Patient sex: M
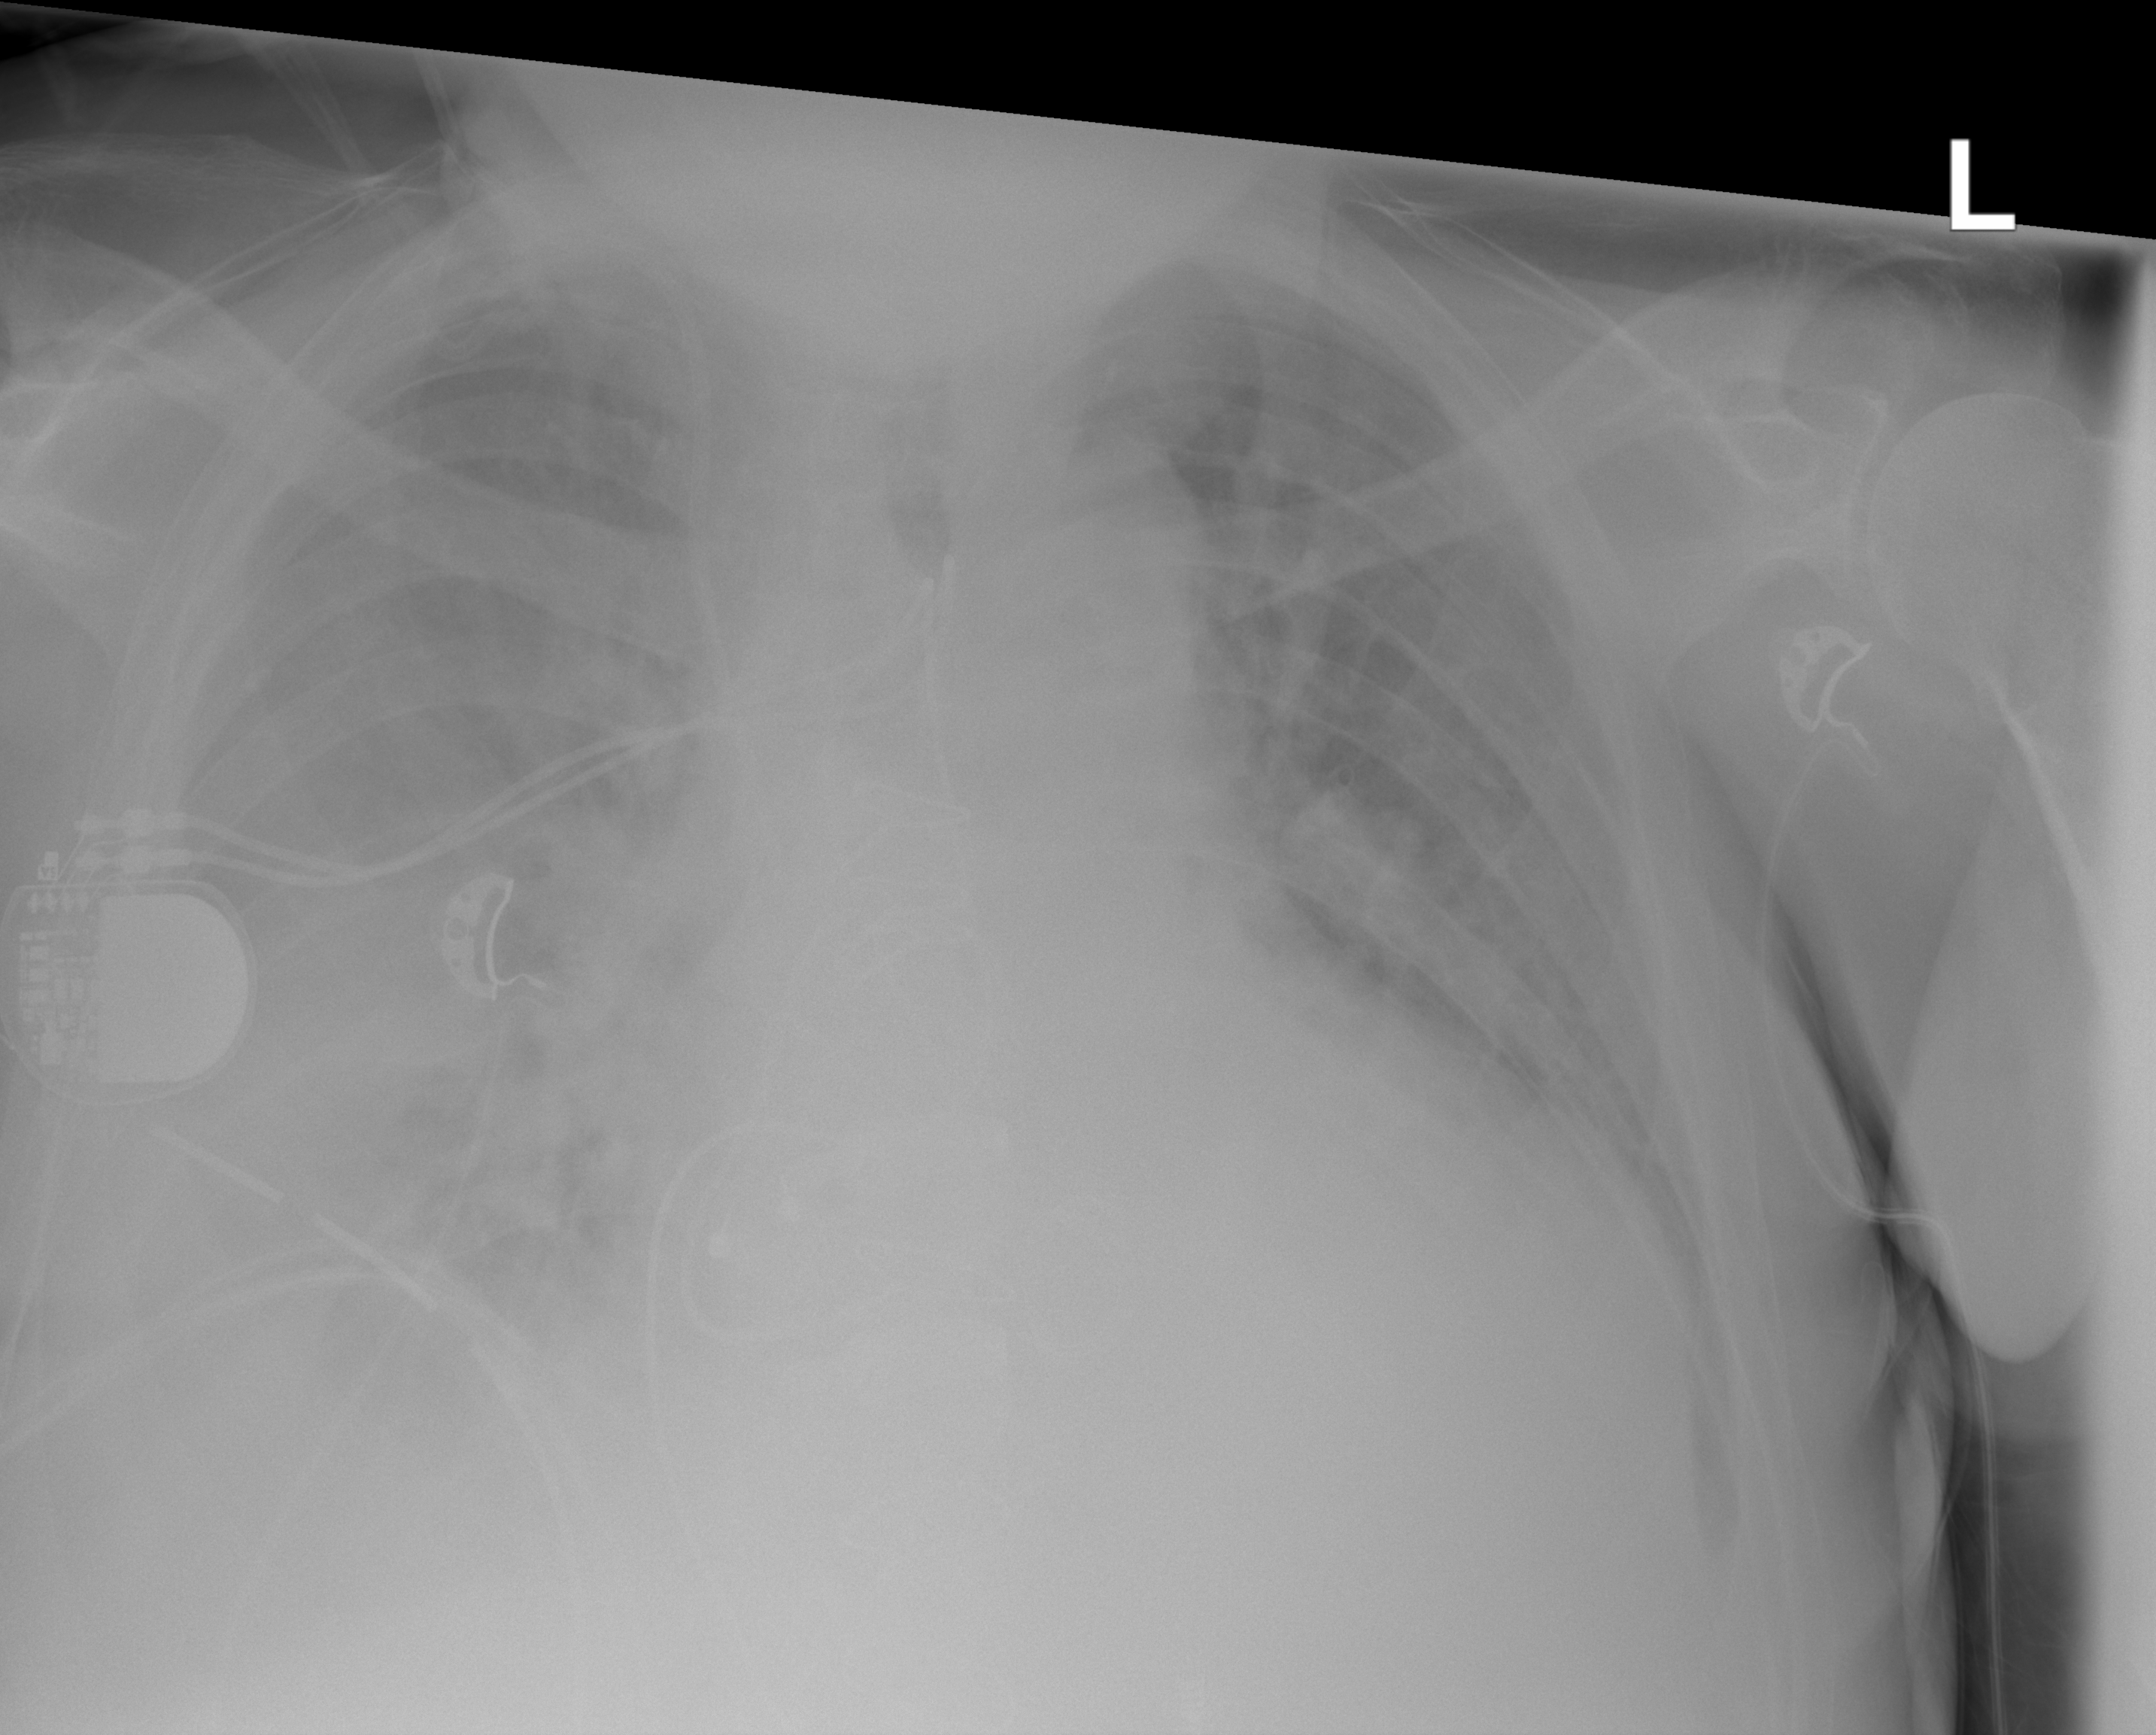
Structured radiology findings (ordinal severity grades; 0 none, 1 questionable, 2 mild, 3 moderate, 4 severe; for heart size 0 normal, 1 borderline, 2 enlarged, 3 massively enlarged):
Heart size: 2
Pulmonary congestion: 2
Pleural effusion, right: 3
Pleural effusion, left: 2
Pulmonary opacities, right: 2
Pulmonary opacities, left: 0
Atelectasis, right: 3
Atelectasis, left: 0